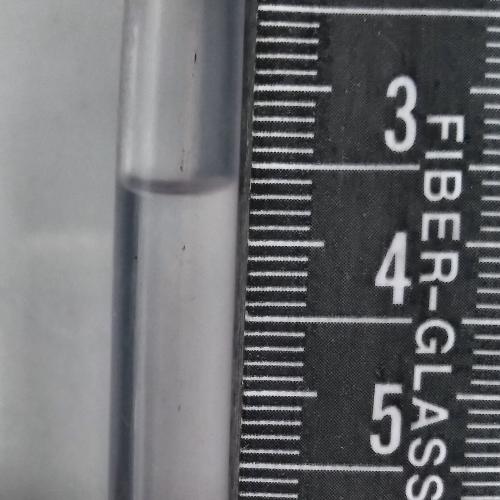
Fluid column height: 3.7 cm